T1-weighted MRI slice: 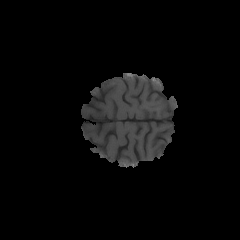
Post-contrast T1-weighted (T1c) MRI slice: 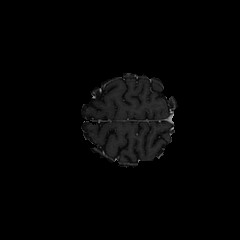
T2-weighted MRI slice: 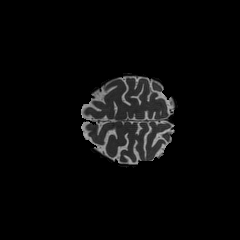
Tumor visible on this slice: no